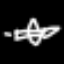
Label: airplane